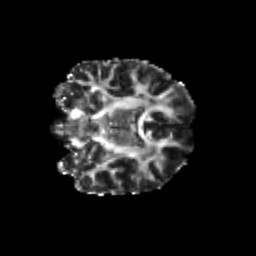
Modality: FA
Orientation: coronal
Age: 23
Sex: female
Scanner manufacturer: siemens
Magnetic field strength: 3 T
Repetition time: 3.5 s
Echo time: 0.104 s